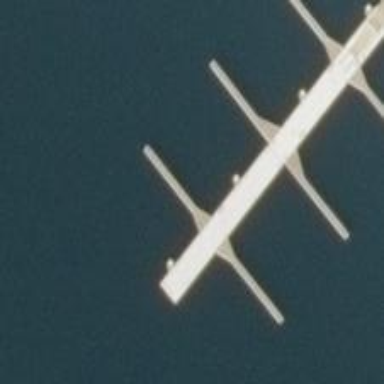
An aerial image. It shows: Man-made pier.